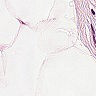
Metastatic tissue present: no